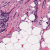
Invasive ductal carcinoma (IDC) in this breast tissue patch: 1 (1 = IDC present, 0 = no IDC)